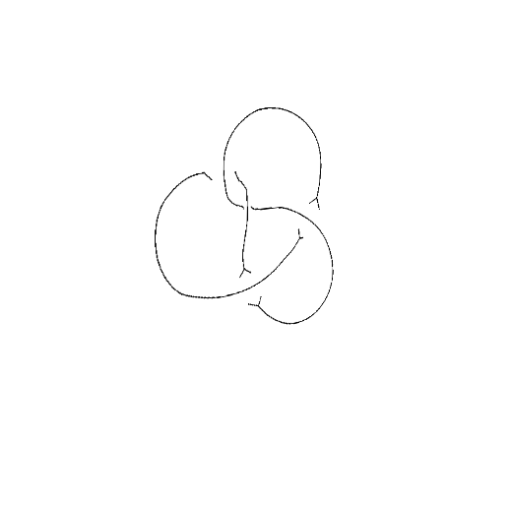
Crossing number: 4